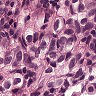
Metastatic tissue present: yes